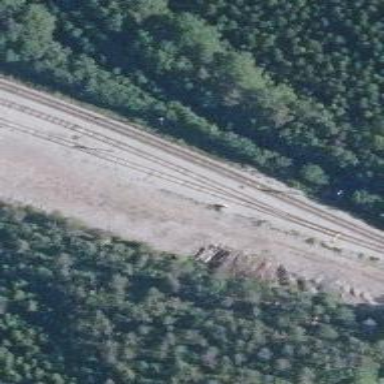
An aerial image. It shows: Wedge used for railway derailment.